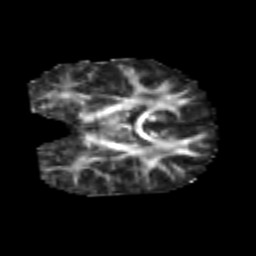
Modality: FA
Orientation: coronal
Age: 7
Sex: male
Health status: healthy